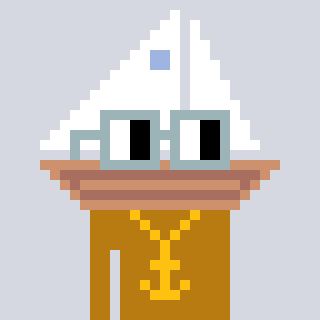
a pixel art character with square dark gray glasses, a sailboat-shaped head and a gold-colored body on a cool background